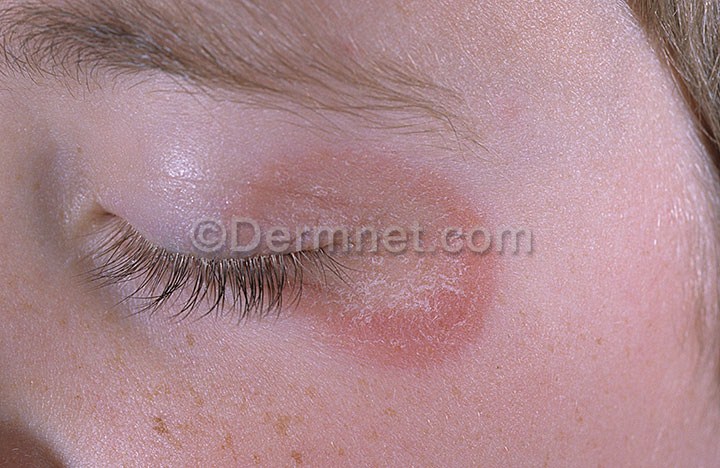
Disease: Tinea Ringworm Candidiasis and other Fungal Infections